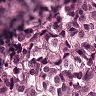
Metastatic tissue present: yes